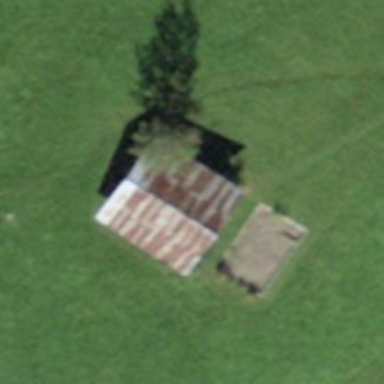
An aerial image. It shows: Shed.